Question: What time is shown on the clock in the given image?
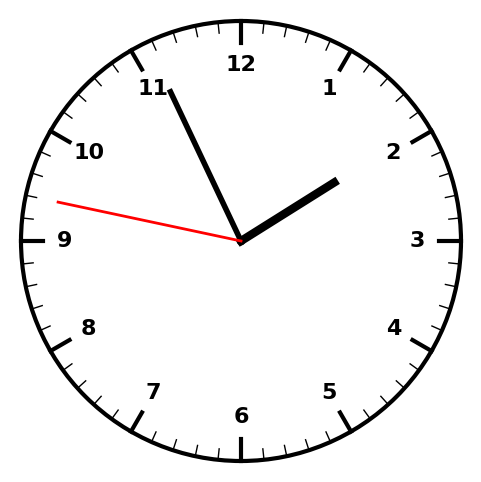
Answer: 01:55:47